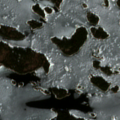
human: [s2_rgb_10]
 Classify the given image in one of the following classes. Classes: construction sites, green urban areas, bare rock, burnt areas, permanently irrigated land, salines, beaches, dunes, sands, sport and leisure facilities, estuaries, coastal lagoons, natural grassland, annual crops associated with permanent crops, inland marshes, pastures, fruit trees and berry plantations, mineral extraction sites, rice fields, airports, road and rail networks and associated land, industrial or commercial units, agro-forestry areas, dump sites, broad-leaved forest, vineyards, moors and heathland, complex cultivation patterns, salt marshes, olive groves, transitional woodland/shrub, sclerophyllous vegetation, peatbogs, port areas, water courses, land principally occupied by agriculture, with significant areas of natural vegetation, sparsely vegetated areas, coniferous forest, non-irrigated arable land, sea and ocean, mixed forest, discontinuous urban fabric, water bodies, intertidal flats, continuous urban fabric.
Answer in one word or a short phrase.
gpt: coniferous forest, sea and ocean